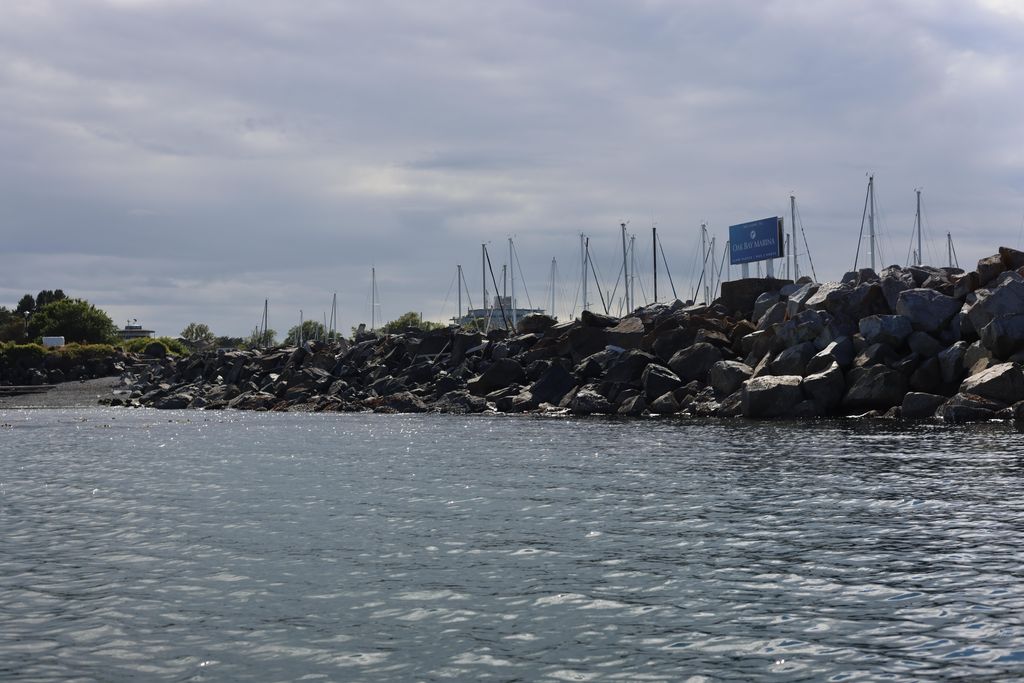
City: victoria